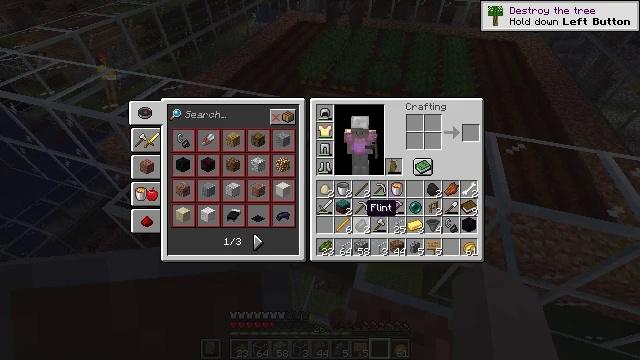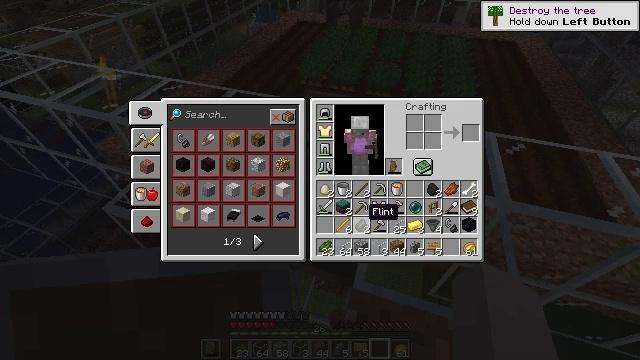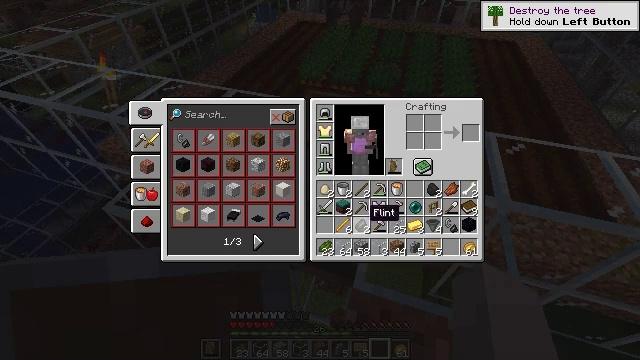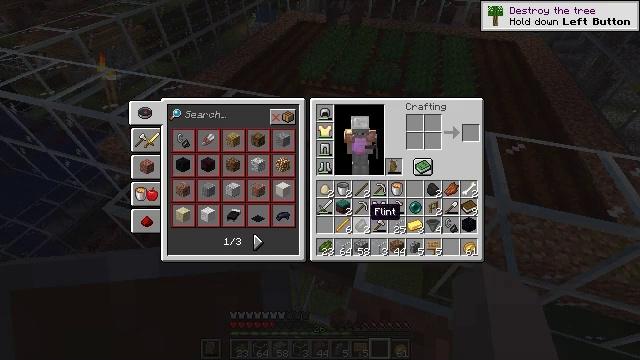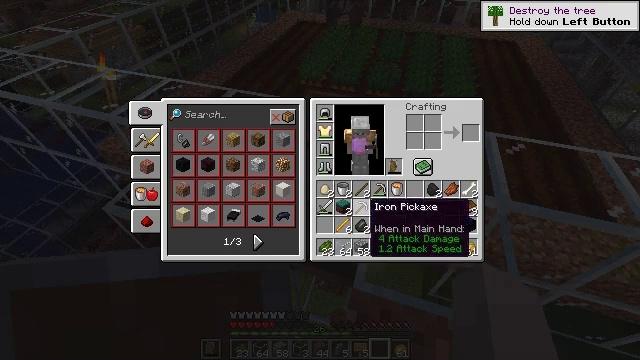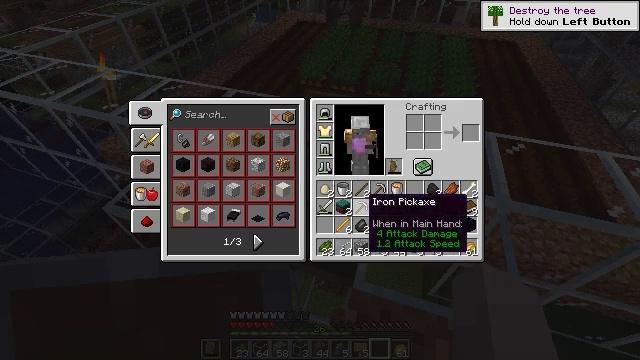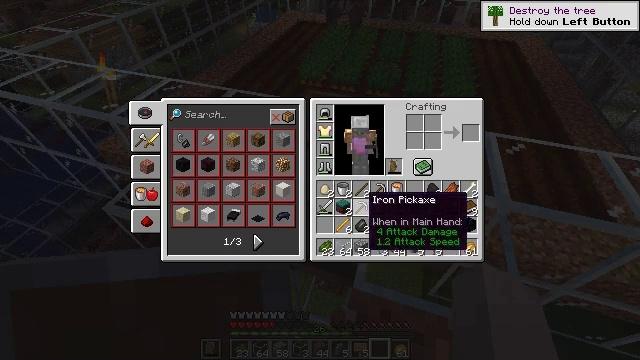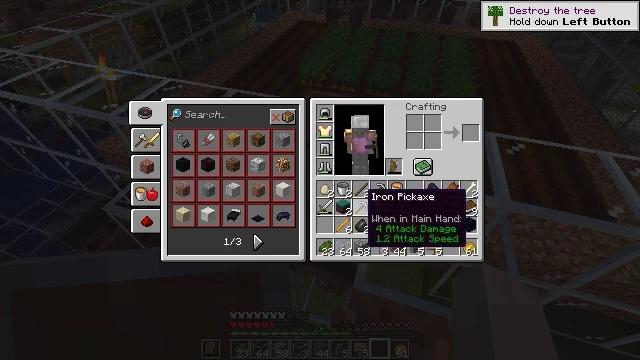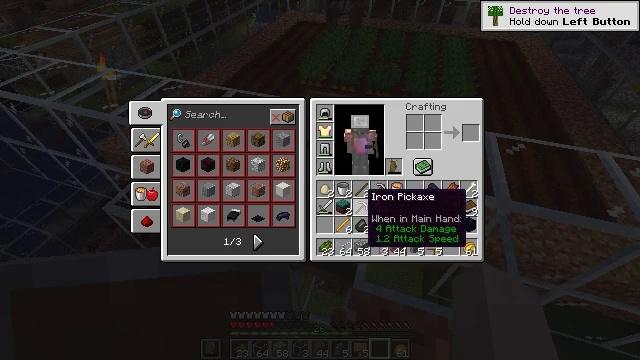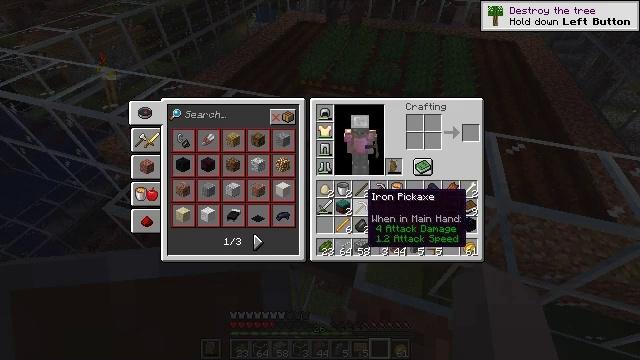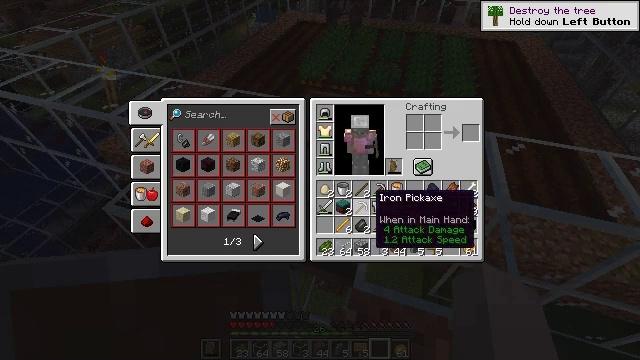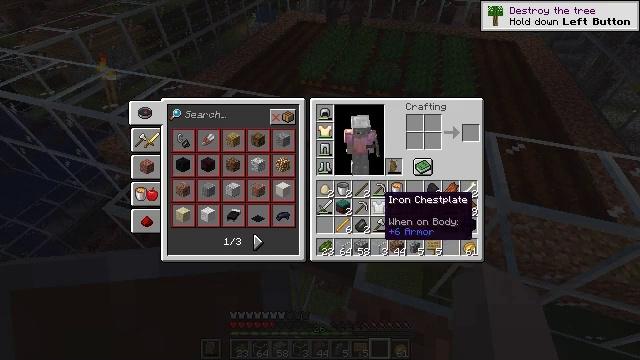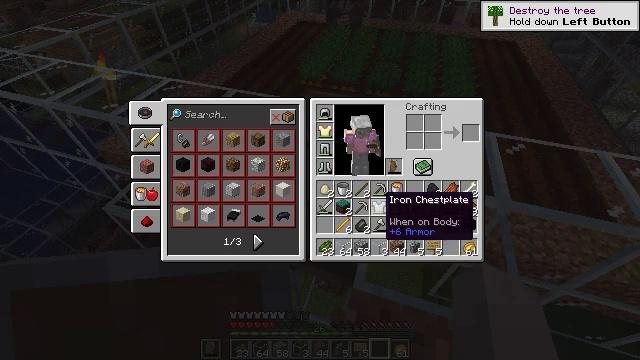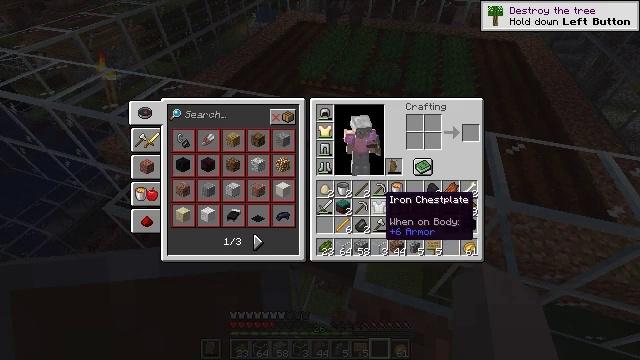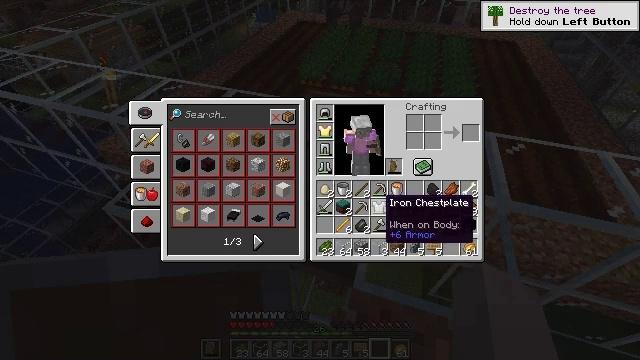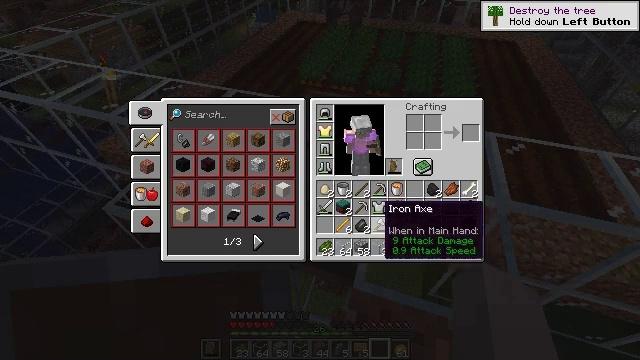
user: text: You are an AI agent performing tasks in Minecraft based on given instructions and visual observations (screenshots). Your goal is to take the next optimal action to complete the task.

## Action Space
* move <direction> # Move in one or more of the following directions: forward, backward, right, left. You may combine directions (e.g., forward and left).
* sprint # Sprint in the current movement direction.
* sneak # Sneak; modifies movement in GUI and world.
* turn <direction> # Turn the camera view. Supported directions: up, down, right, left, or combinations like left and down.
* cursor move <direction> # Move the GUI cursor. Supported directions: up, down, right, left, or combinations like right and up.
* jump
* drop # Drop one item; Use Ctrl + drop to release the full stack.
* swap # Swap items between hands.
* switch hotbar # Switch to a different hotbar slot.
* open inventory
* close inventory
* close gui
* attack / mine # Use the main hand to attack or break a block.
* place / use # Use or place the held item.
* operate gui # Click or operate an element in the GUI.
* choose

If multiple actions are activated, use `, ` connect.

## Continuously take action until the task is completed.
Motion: motion action
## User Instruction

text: Get the oak trapdoor back into your inventory.
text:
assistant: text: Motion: no_op
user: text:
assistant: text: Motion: no_op
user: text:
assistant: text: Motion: no_op
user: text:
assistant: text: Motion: no_op
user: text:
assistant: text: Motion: no_op
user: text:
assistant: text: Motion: no_op
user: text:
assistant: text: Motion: no_op
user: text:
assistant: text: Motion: no_op
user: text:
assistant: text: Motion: no_op
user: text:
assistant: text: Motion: cursor move right
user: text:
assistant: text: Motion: cursor move right
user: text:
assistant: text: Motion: no_op
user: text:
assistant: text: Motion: no_op
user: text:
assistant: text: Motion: no_op
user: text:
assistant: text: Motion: no_op
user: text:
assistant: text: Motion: no_op
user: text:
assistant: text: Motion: no_op
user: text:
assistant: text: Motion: no_op
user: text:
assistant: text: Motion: no_op
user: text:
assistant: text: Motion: no_op
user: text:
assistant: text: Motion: no_op
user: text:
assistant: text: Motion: no_op
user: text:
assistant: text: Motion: operate gui
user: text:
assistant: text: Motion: operate gui
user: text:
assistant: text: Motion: cursor move down, operate gui
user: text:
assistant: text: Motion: no_op
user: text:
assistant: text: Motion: no_op
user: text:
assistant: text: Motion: no_op
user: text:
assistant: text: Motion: operate gui
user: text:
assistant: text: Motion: operate gui